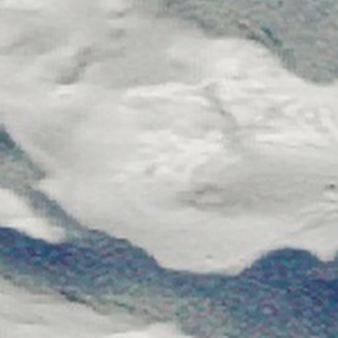
Label: other